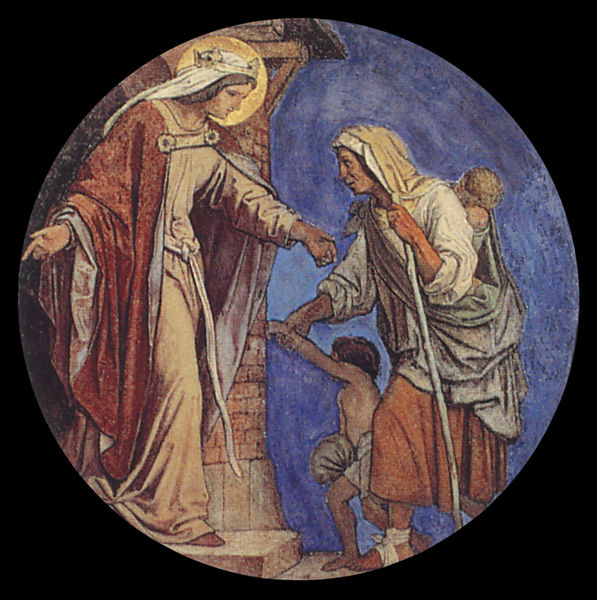
Titel: Fresken der Elisabethgalerie
Künstler: Moritz Schwind
Standort: Eisenach, Wartburg (EU - D - Thüringen)
Schlagwörter: blau, hand, frau, gebäude, haus, rot, tragen, gold, kind, krone, kinder, stock, stab, stufe, schnalle, heiligenschein, nimbus, jesus, elisabeth, bettlerin, maria, verband, schließe, hiligenschein, bettöerin